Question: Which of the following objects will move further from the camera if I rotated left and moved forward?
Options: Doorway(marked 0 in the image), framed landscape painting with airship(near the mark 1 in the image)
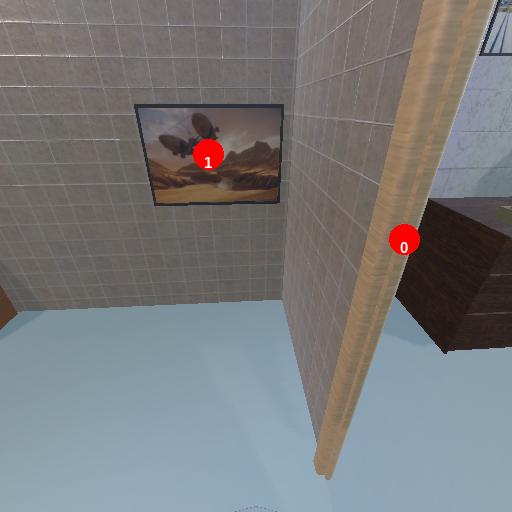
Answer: Doorway(marked 0 in the image)